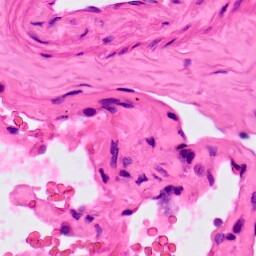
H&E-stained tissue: Lung